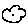
Label: cloud